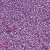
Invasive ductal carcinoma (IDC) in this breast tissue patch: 1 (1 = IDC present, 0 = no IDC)